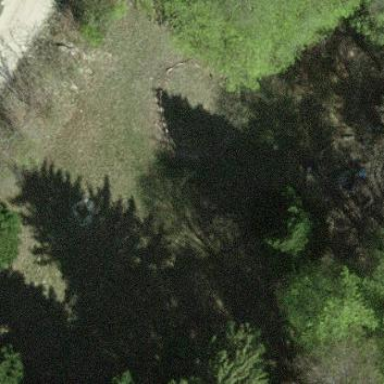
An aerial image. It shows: Picnic site with barbecue grill available.